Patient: sex M, age 48
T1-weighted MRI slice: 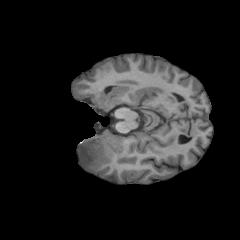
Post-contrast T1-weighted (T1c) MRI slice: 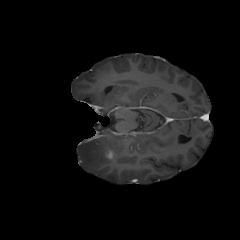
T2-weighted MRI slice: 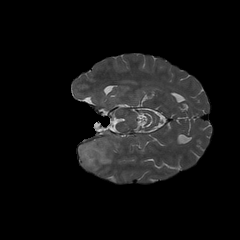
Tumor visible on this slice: yes
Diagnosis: Glioblastoma, IDH-wildtype
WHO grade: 4